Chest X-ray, PA view. Patient: 62 years old, sex M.
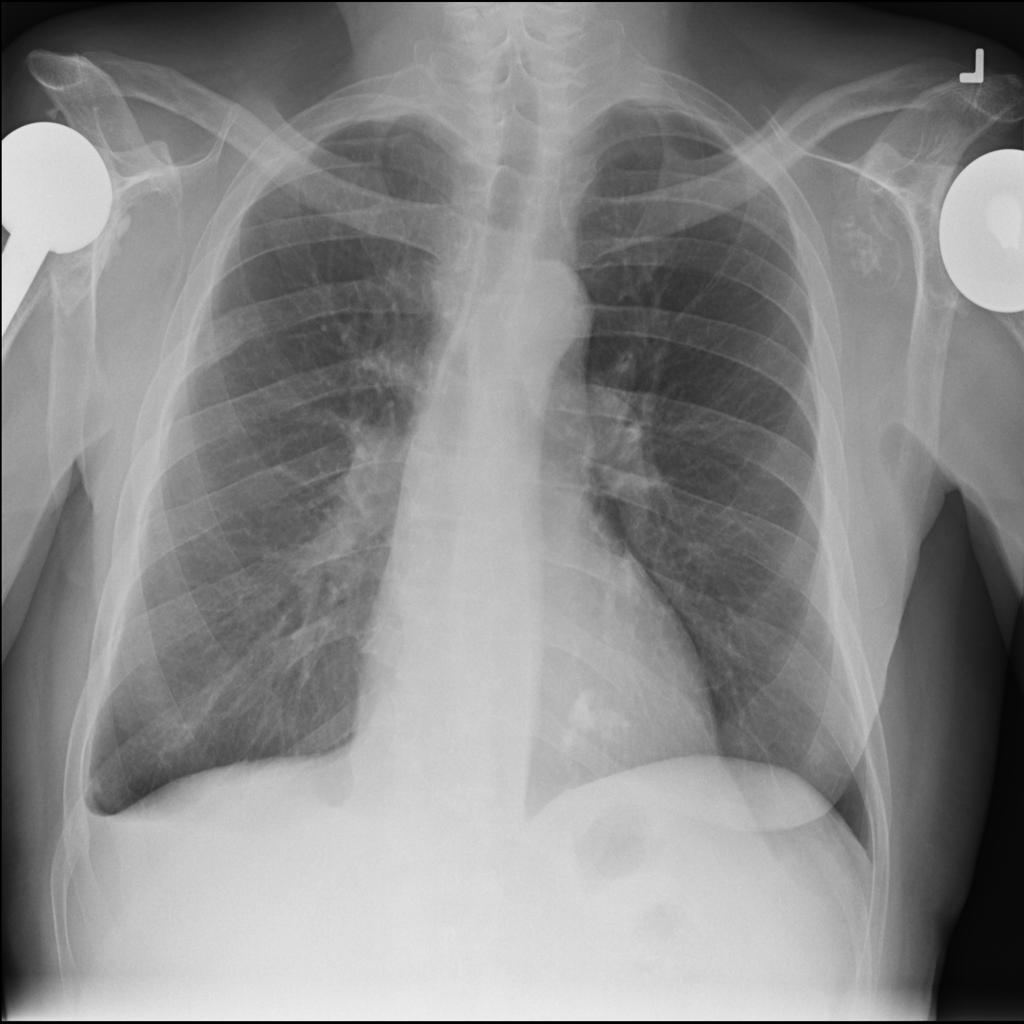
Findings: No Finding